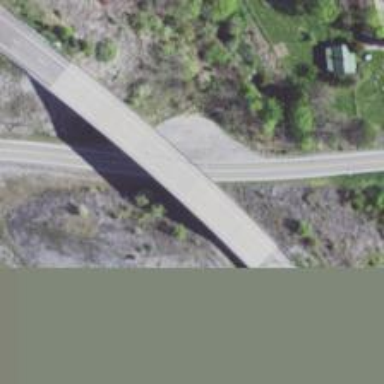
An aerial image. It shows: Service road on bridge.